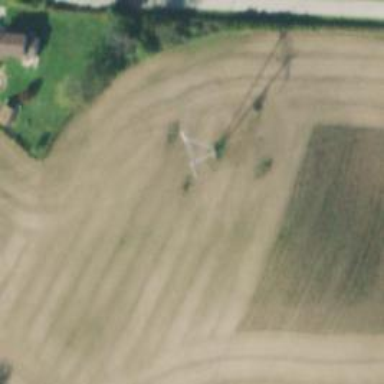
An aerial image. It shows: Lattice structure tower.